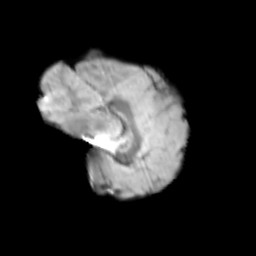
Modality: T2w
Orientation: sagittal
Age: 9
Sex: female
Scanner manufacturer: siemens
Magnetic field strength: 3 T
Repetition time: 3.8 s
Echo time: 0.07 s